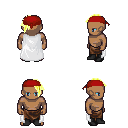
a pixel art fantasy rpg character, male body template, human, dark skin, white cape, robe skirt, gold long mohawk hairstyle, red bandana, black shoes, four views (front, back, left, right), 2x2 character sprite sheet, small pixel art, hard edges, no anti-aliasing